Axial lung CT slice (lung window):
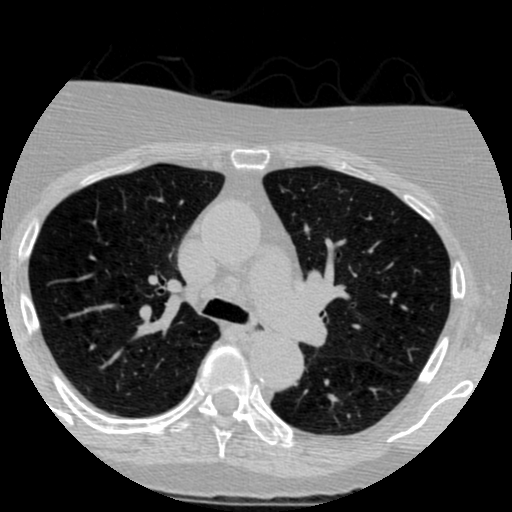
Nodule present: no